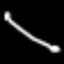
Label: angel